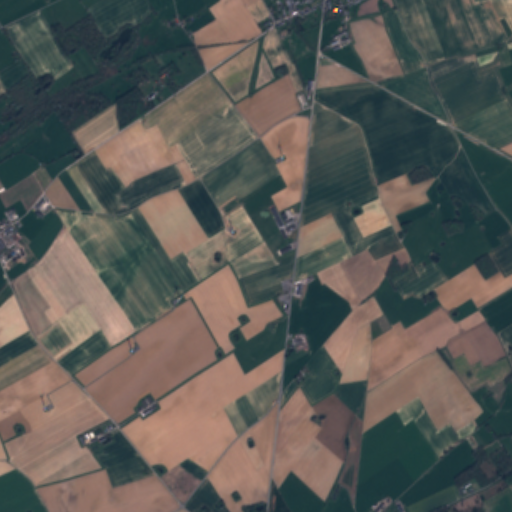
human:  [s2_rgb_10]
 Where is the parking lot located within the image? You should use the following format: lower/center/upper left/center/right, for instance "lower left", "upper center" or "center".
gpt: The parking lot is located in the center of the image.
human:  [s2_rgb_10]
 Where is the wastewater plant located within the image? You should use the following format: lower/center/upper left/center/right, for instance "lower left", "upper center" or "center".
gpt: The wastewater plant is located in the lower right of the image.
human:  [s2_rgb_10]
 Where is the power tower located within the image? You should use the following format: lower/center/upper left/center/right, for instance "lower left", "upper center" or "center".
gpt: There is no power tower in the image.